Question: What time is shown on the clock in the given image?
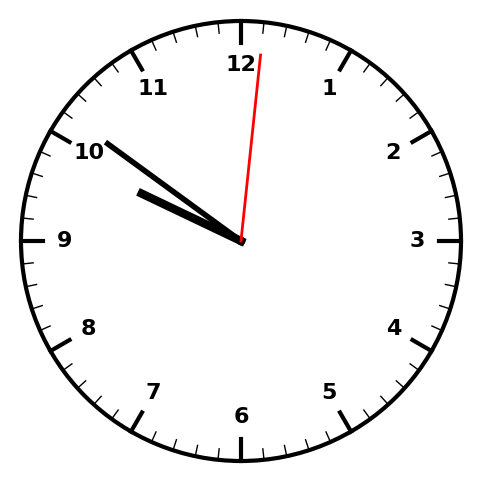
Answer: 09:51:01